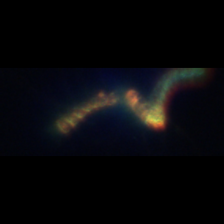
Taxon: Chaetoceros
Group: Diatoms